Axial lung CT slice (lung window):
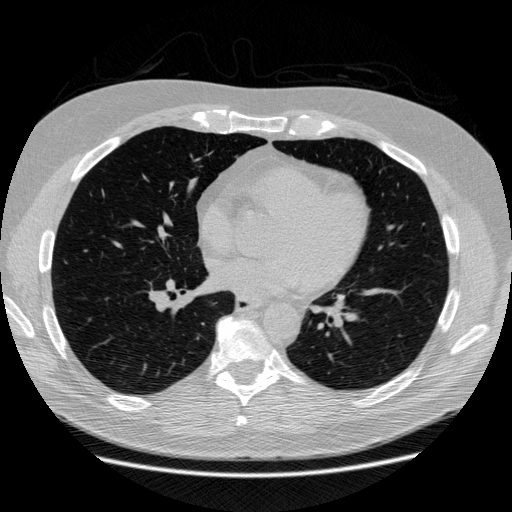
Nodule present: no